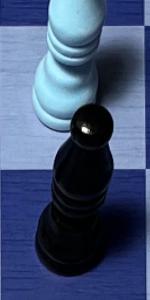
Label: Bishop_Black